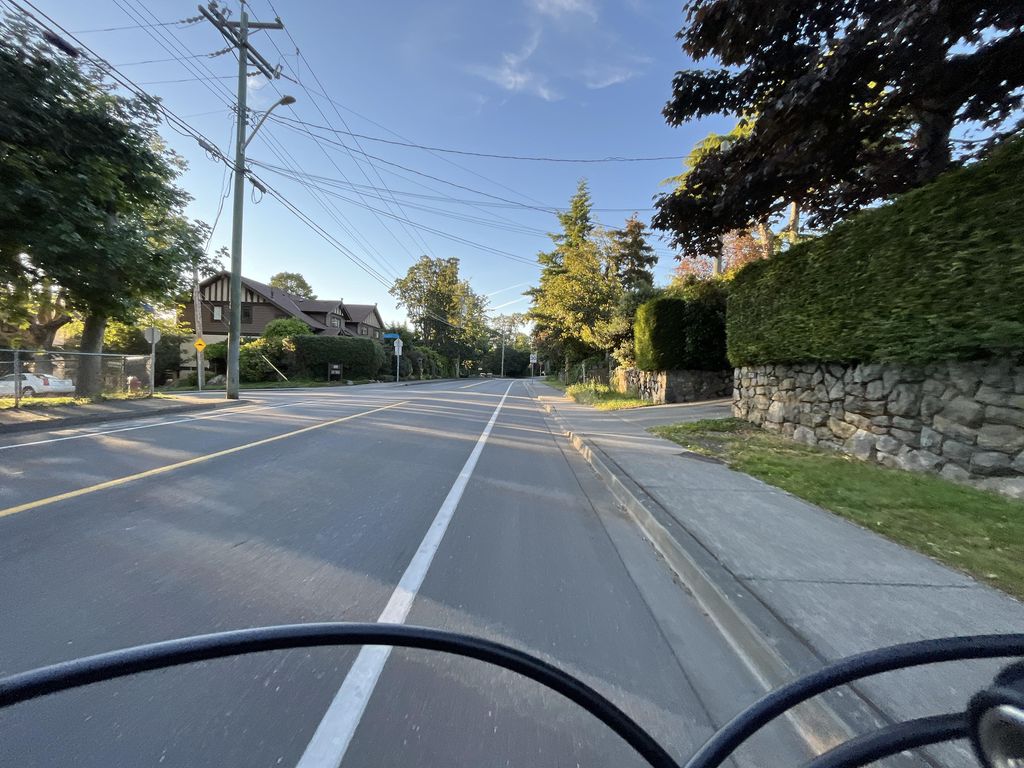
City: victoria